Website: home-depot
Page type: account-dashboard
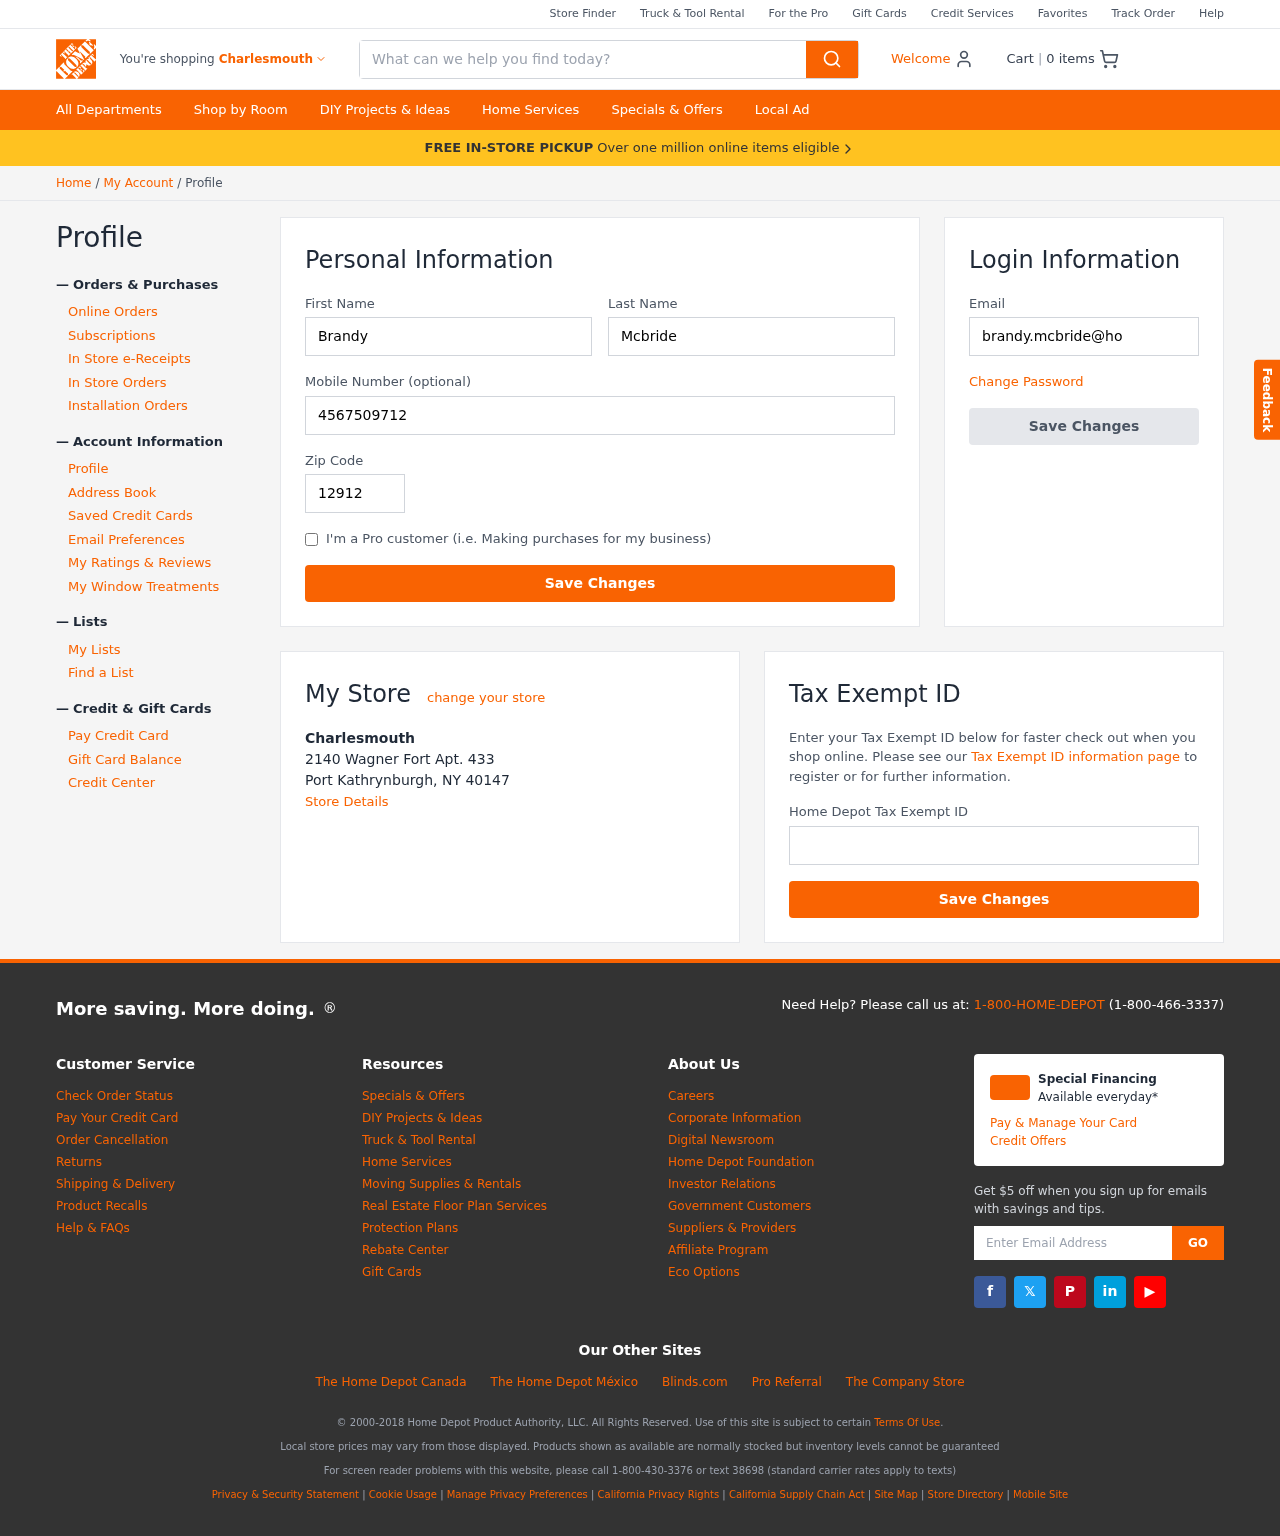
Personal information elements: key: PII_CITY
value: Charlesmouth
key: PII_EMAIL
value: brandy.mcbride@hotmail.com
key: PII_FIRSTNAME
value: Brandy
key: PII_LASTNAME
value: Mcbride
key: PII_LOCATION1_CITY_STATE_ZIP
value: Port Kathrynburgh, NY 40147
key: PII_LOCATION1_NAME
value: Charlesmouth
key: PII_LOCATION1_STREET
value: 2140 Wagner Fort Apt. 433
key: PII_PHONE
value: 4567509712
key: PII_POSTCODE
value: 12912
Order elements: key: ORDER_NUM_ITEMS
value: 0
Search elements: key: HEADER_SEARCH
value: What can we help you find today?